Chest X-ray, AP view. Patient: 45 years old, sex M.
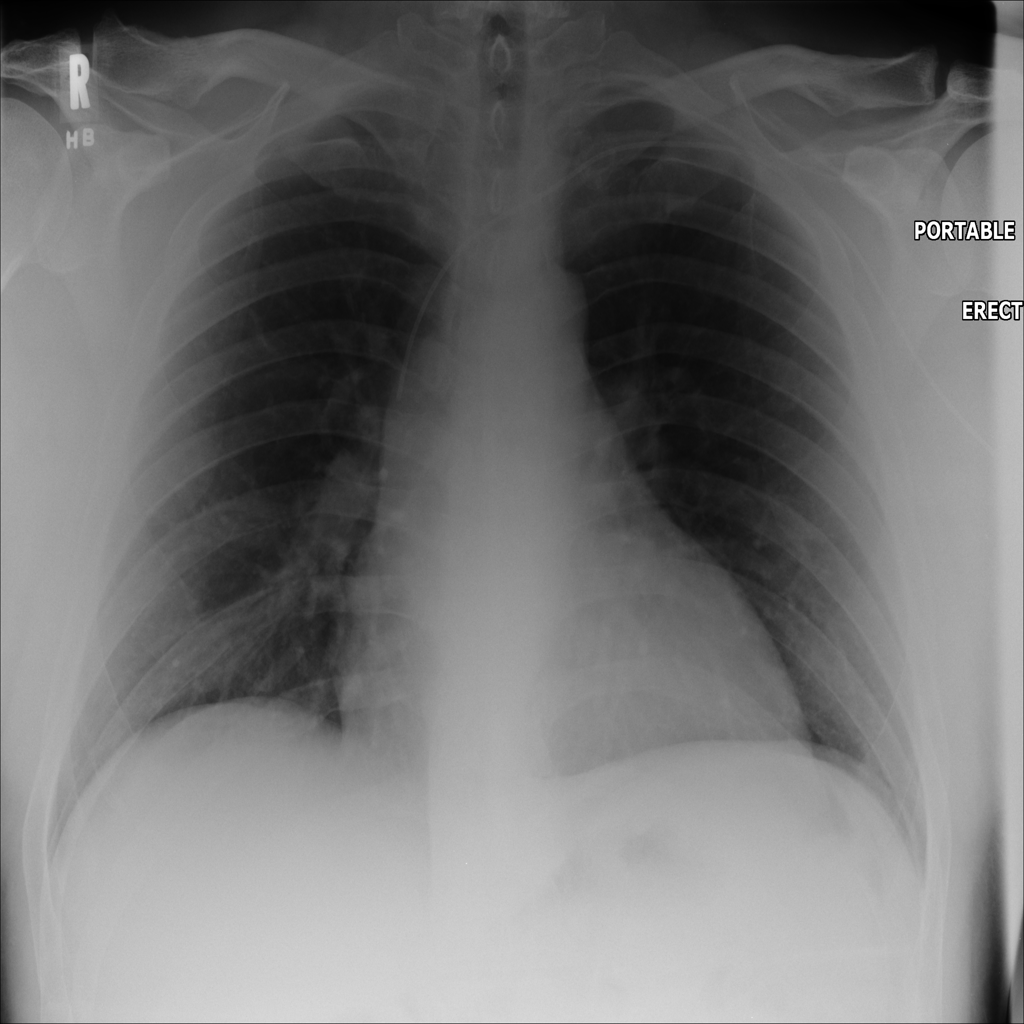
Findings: No Finding